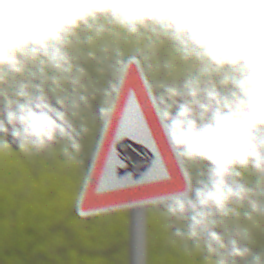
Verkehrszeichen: AmphibienwanderungRechts
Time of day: MorningAfternoon
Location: Outdoor (Nature)
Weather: Overcast
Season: NotSpecified
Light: Natural